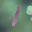
Label: 1